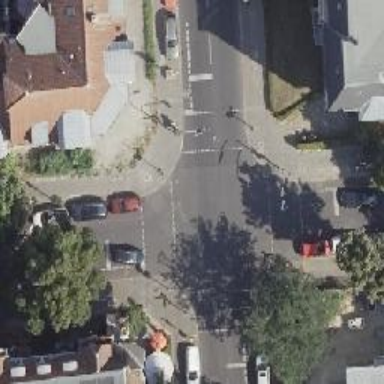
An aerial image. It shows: Road crossing with traffic signals.